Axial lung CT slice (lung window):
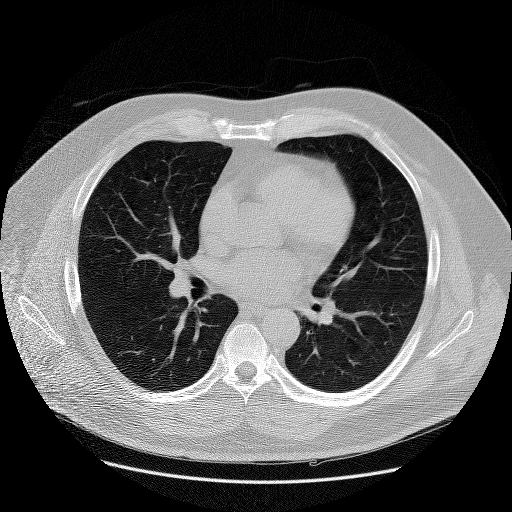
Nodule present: no